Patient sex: M
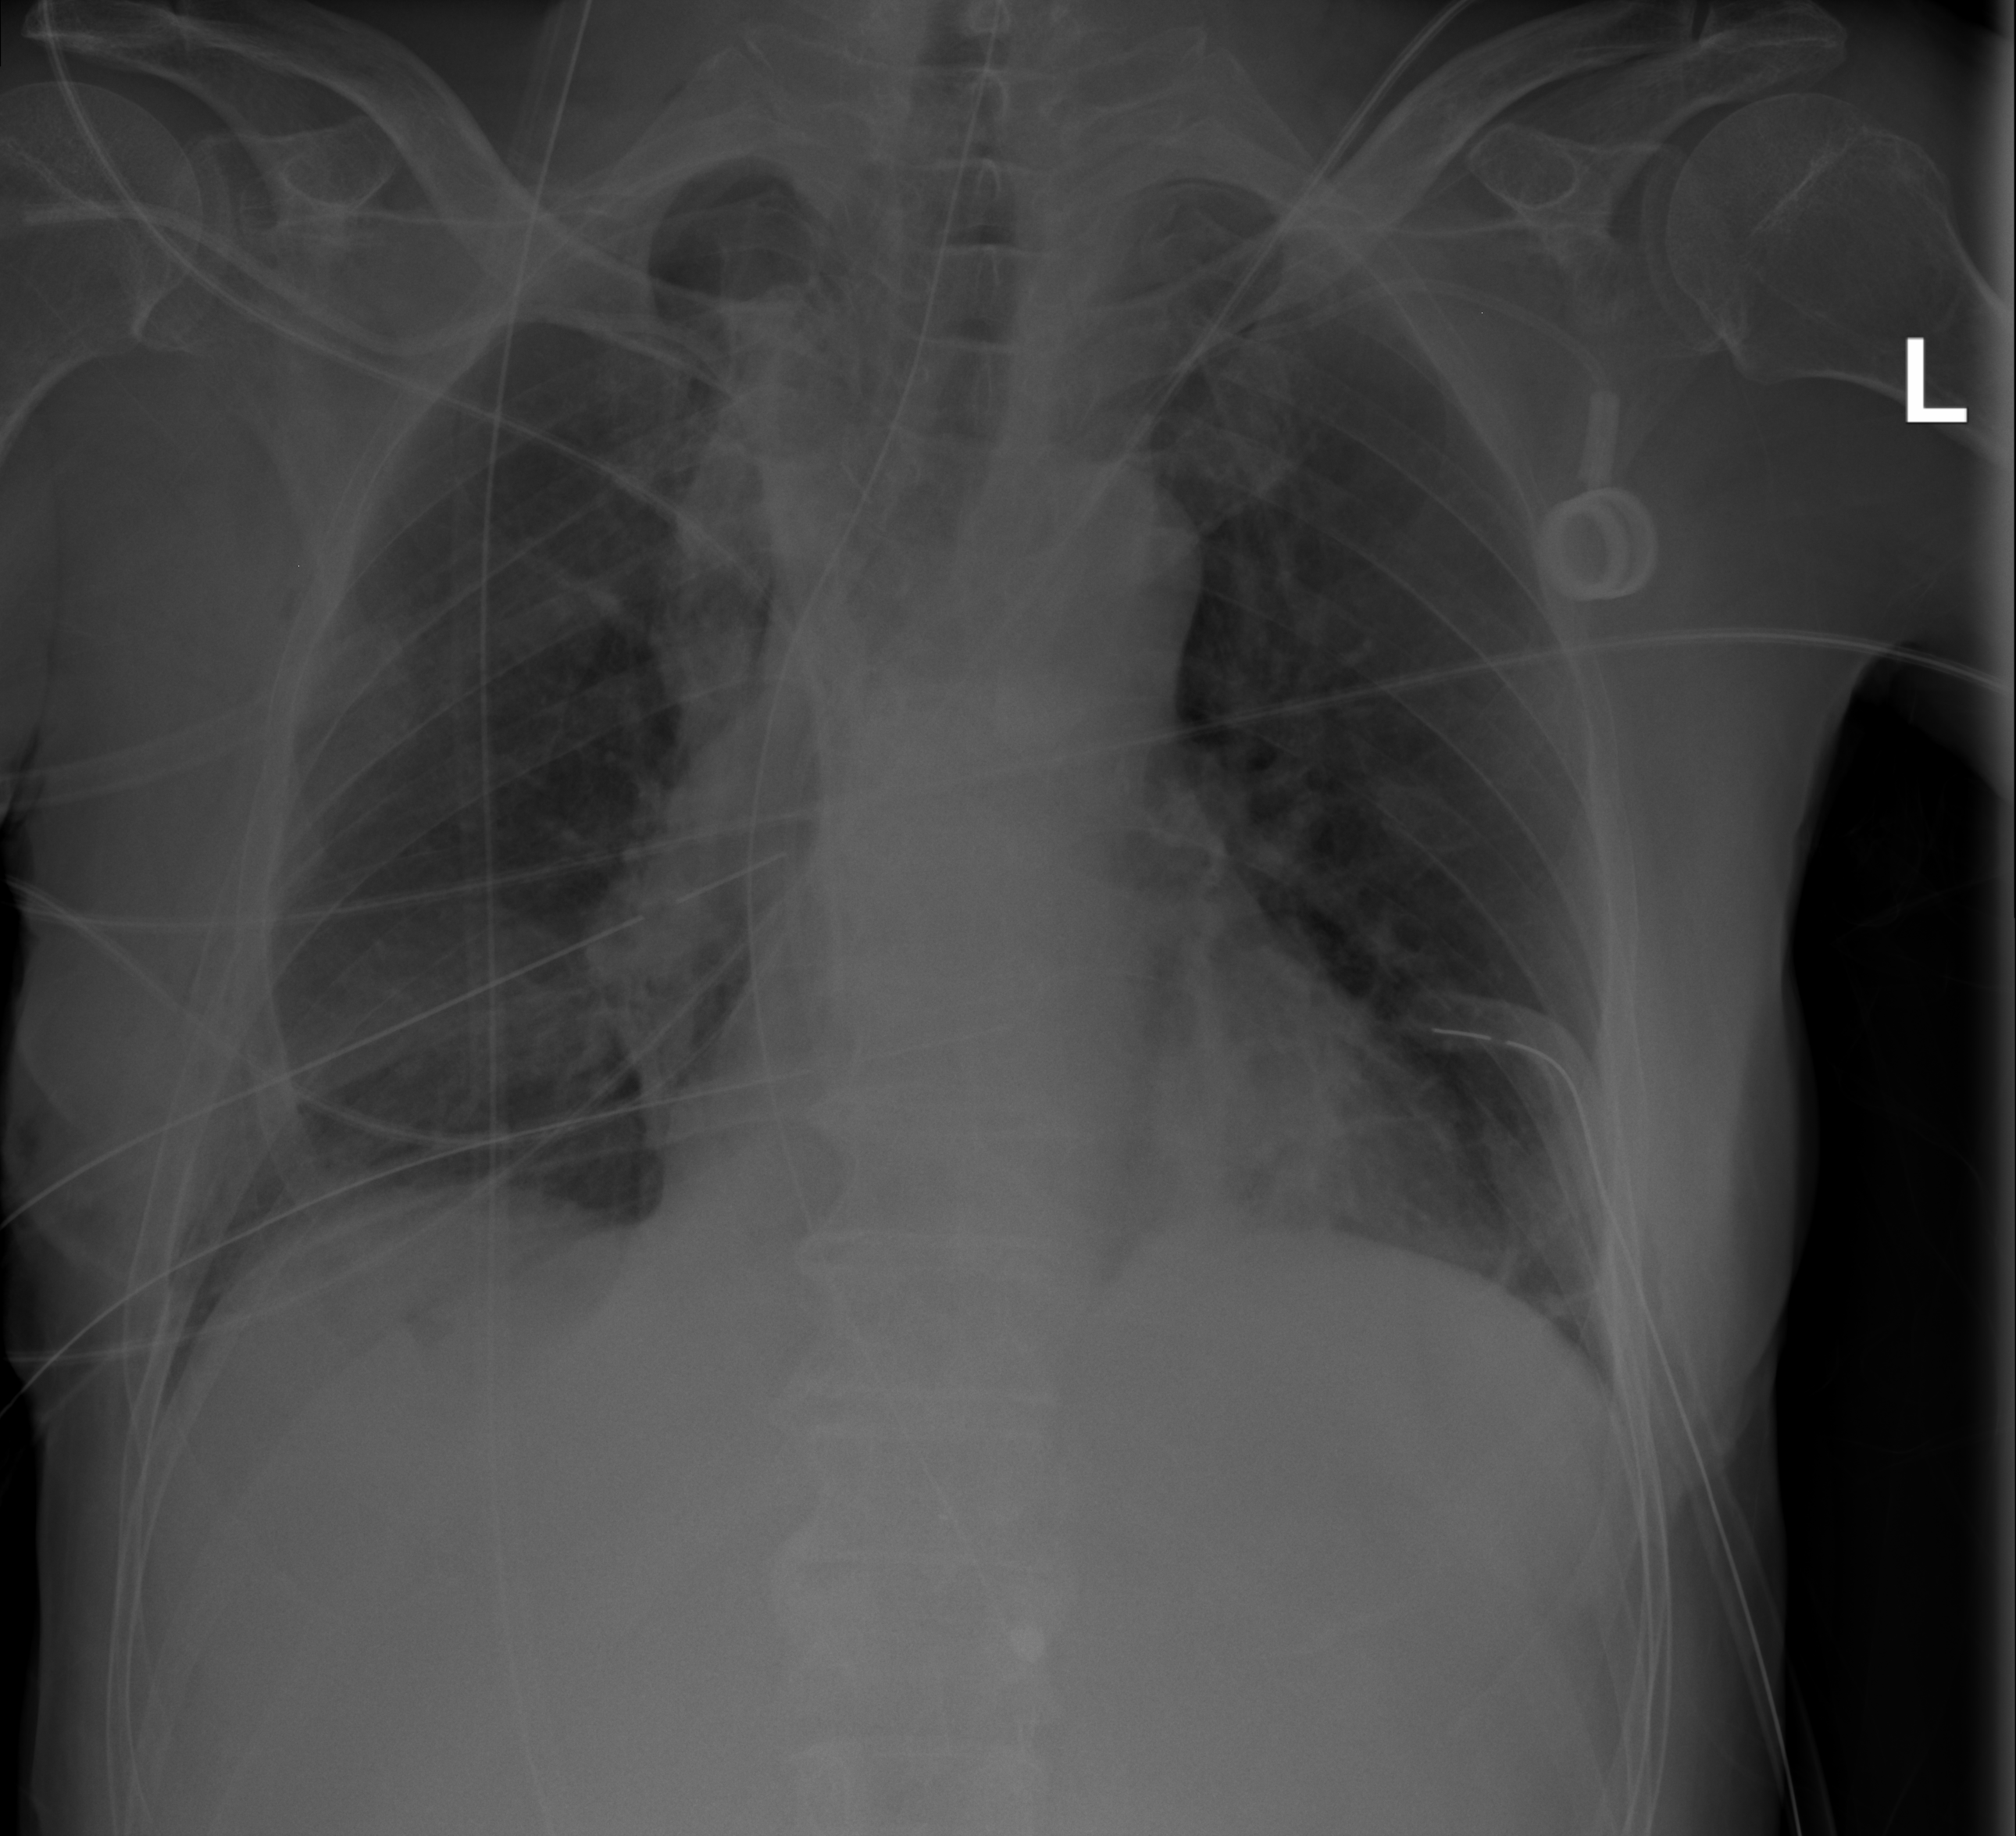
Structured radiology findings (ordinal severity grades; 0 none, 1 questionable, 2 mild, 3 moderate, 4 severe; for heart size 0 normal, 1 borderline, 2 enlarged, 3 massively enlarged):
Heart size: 0
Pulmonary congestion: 0
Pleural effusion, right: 0
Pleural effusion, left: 0
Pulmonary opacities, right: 0
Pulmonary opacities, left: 0
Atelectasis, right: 2
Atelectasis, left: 0